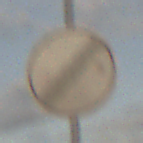
Verkehrszeichen: EndeSaemtlicherBegrenzungen
Umgebung: Outdoor, Nature
Tageszeit: SunriseSunset
Wetter: PartlyCloudy
Licht: Natural
Jahreszeit: NotSpecified
Kontrast: LowContrast